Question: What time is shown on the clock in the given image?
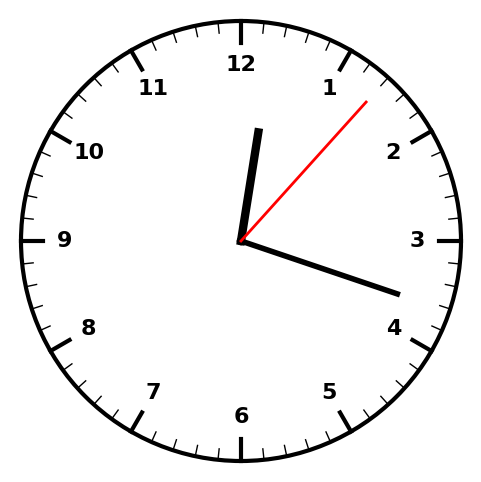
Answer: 12:18:07